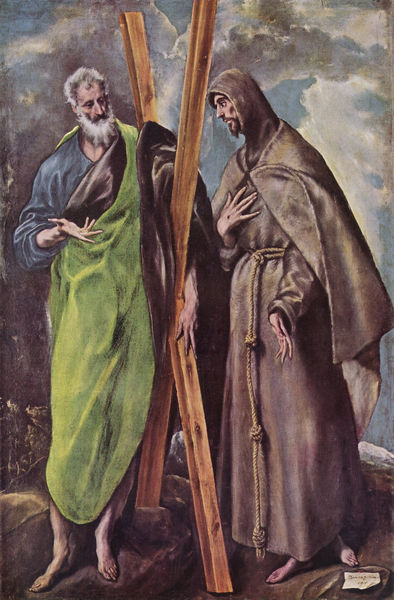
Titel: Die hll. Andreas und Franziskus
Künstler: El Greco
Standort: Madrid
Institution: Museo del Prado
Schlagwörter: baum, blau, dunkel, felsen, gemälde, gewitter, hand, himmel, mann, schatten, umhang, weiß, wolken, gelb, grün, landschaft, menschen, braun, brust, frau, geste, grau, hell, holz, licht, männer, nase, schwarz, blick, gürtel, weg, wolke, gespräch, malerei, alt, bart, bärte, arme, augen, falten, halten, knoten, stehen, steine, tragen, vollbart, gesten, hände, öl, erde, hügel, natur, gehen, boden, gewand, kutte, mantel, schnur, strick, gewänder, schulter, spanien, schrift, papier, düster, unterhaltung, fels, farbe, hellgrün, lila, füsse, tau, woken, balken, faden, kordel, faltenwurf, zehen, zeigen, dünn, barfuss, zettel, kreuz, religion, seil, geben, gestik, beten, franz, jesus, stigmata, wundmal, wundmale, mönch, franziskus, heiliger, heilige, heilig, el greco, gewandfalten, kapuze, pater, benediktiner, religiosität, andreaskreuz, einsiedler, apostel, attribute, andreas, grai, franciskus, greco, heiliger andreas, baltimore, fancisco, hl. andreas, mante, stigmatisiert, märthyrer, franz von assissi, esus, gn